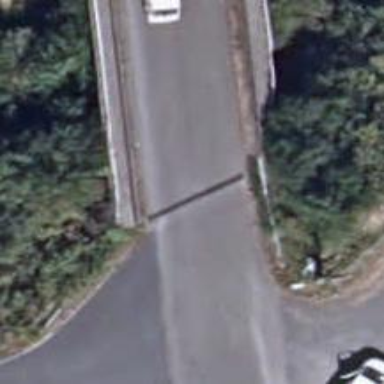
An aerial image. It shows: Unclassified road with bridge.